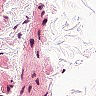
Metastatic tissue present: no